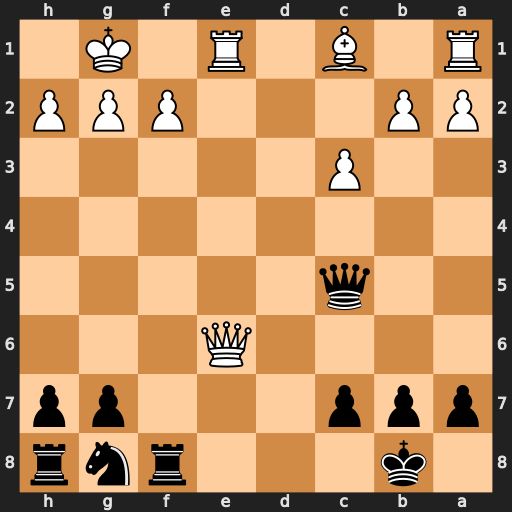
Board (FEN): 1k3rnr/ppp3pp/4Q3/2q5/8/2P5/PP3PPP/R1B1R1K1
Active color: b
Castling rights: -
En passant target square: -
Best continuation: Qxf2+ Kh1 Qf1+ Rxf1 Rxf1#